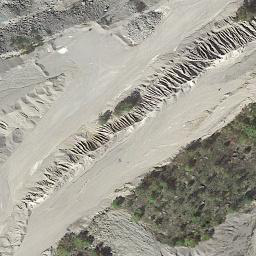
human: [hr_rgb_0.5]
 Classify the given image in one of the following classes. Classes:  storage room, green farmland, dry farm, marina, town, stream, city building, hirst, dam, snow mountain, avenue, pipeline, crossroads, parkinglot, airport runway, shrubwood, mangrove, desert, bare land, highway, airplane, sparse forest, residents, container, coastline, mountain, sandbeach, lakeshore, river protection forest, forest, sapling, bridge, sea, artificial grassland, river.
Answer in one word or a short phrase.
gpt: bare land